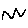
Label: zigzag